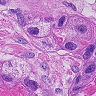
Metastatic tissue present: yes